I will show an image sequence of human cooking. I have annotated the images with numbered circles. Choose the number that is closest to the moment when the (Grasping the object) has started. You are a five-time world champion in this game. Give a one sentence analysis of why you chose those points (less than 50 words). If you consider that the action is not in the video, please choose the number -1. Provide your answer at the end in a json file of this format: {"points": []}
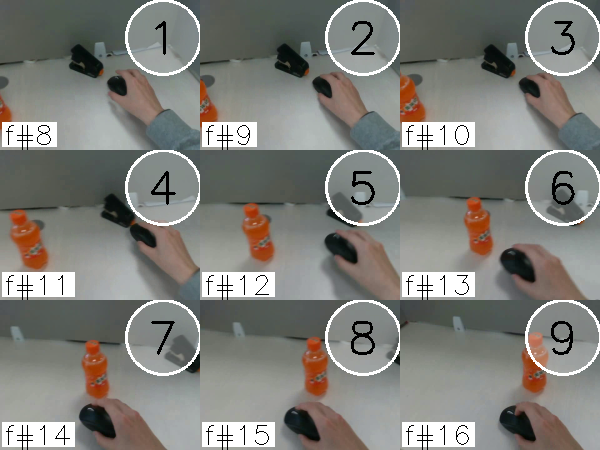
Frame 2 shows the clearest moment of hand-object contact.
{"points": [2]}